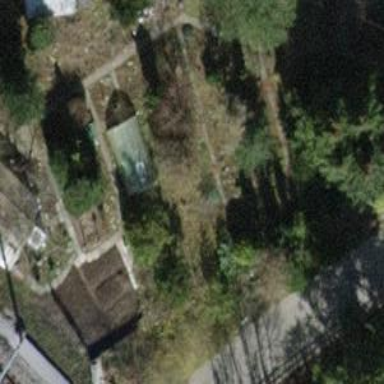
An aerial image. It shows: Garden area designated for leisure land.